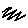
Label: zigzag